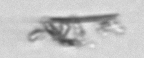
Label: detritus